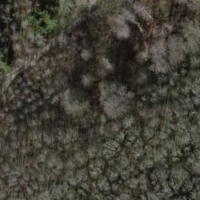
EUNIS habitat code: 41
Species observed at this site:
Allium ursinum